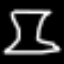
Label: hourglass